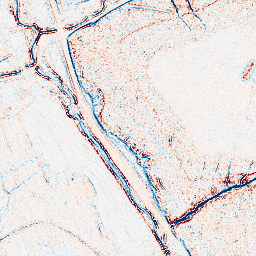
Category: edge_preserving
Decomposition family: bilateral
Decomposition parameters: d: 5
sigma_color: 150
sigma_space: 150
Upsampling method: cubic_mitchell
Upsampling parameters: scale: 8
Upsampling scale: 8